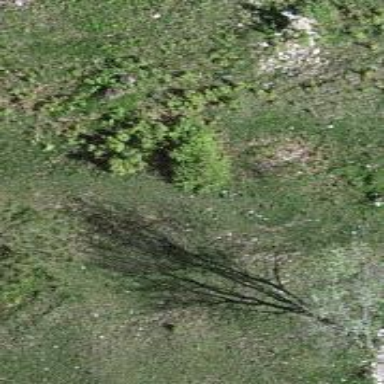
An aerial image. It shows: Beautiful tree in nature.